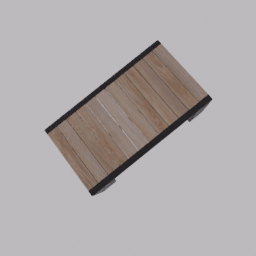
Label: furniture